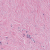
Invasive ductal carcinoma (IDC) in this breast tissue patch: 1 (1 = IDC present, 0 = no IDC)